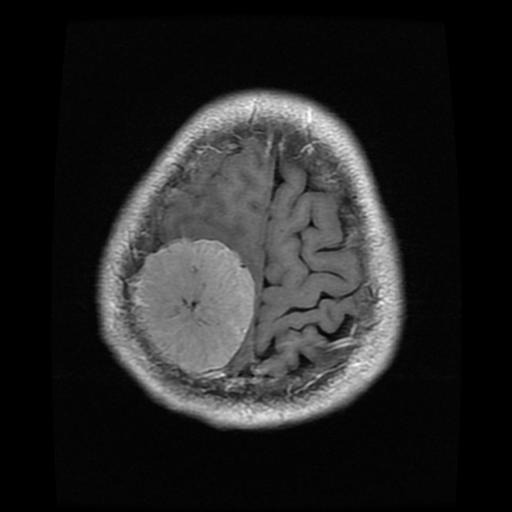
Label: meningioma